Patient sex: F
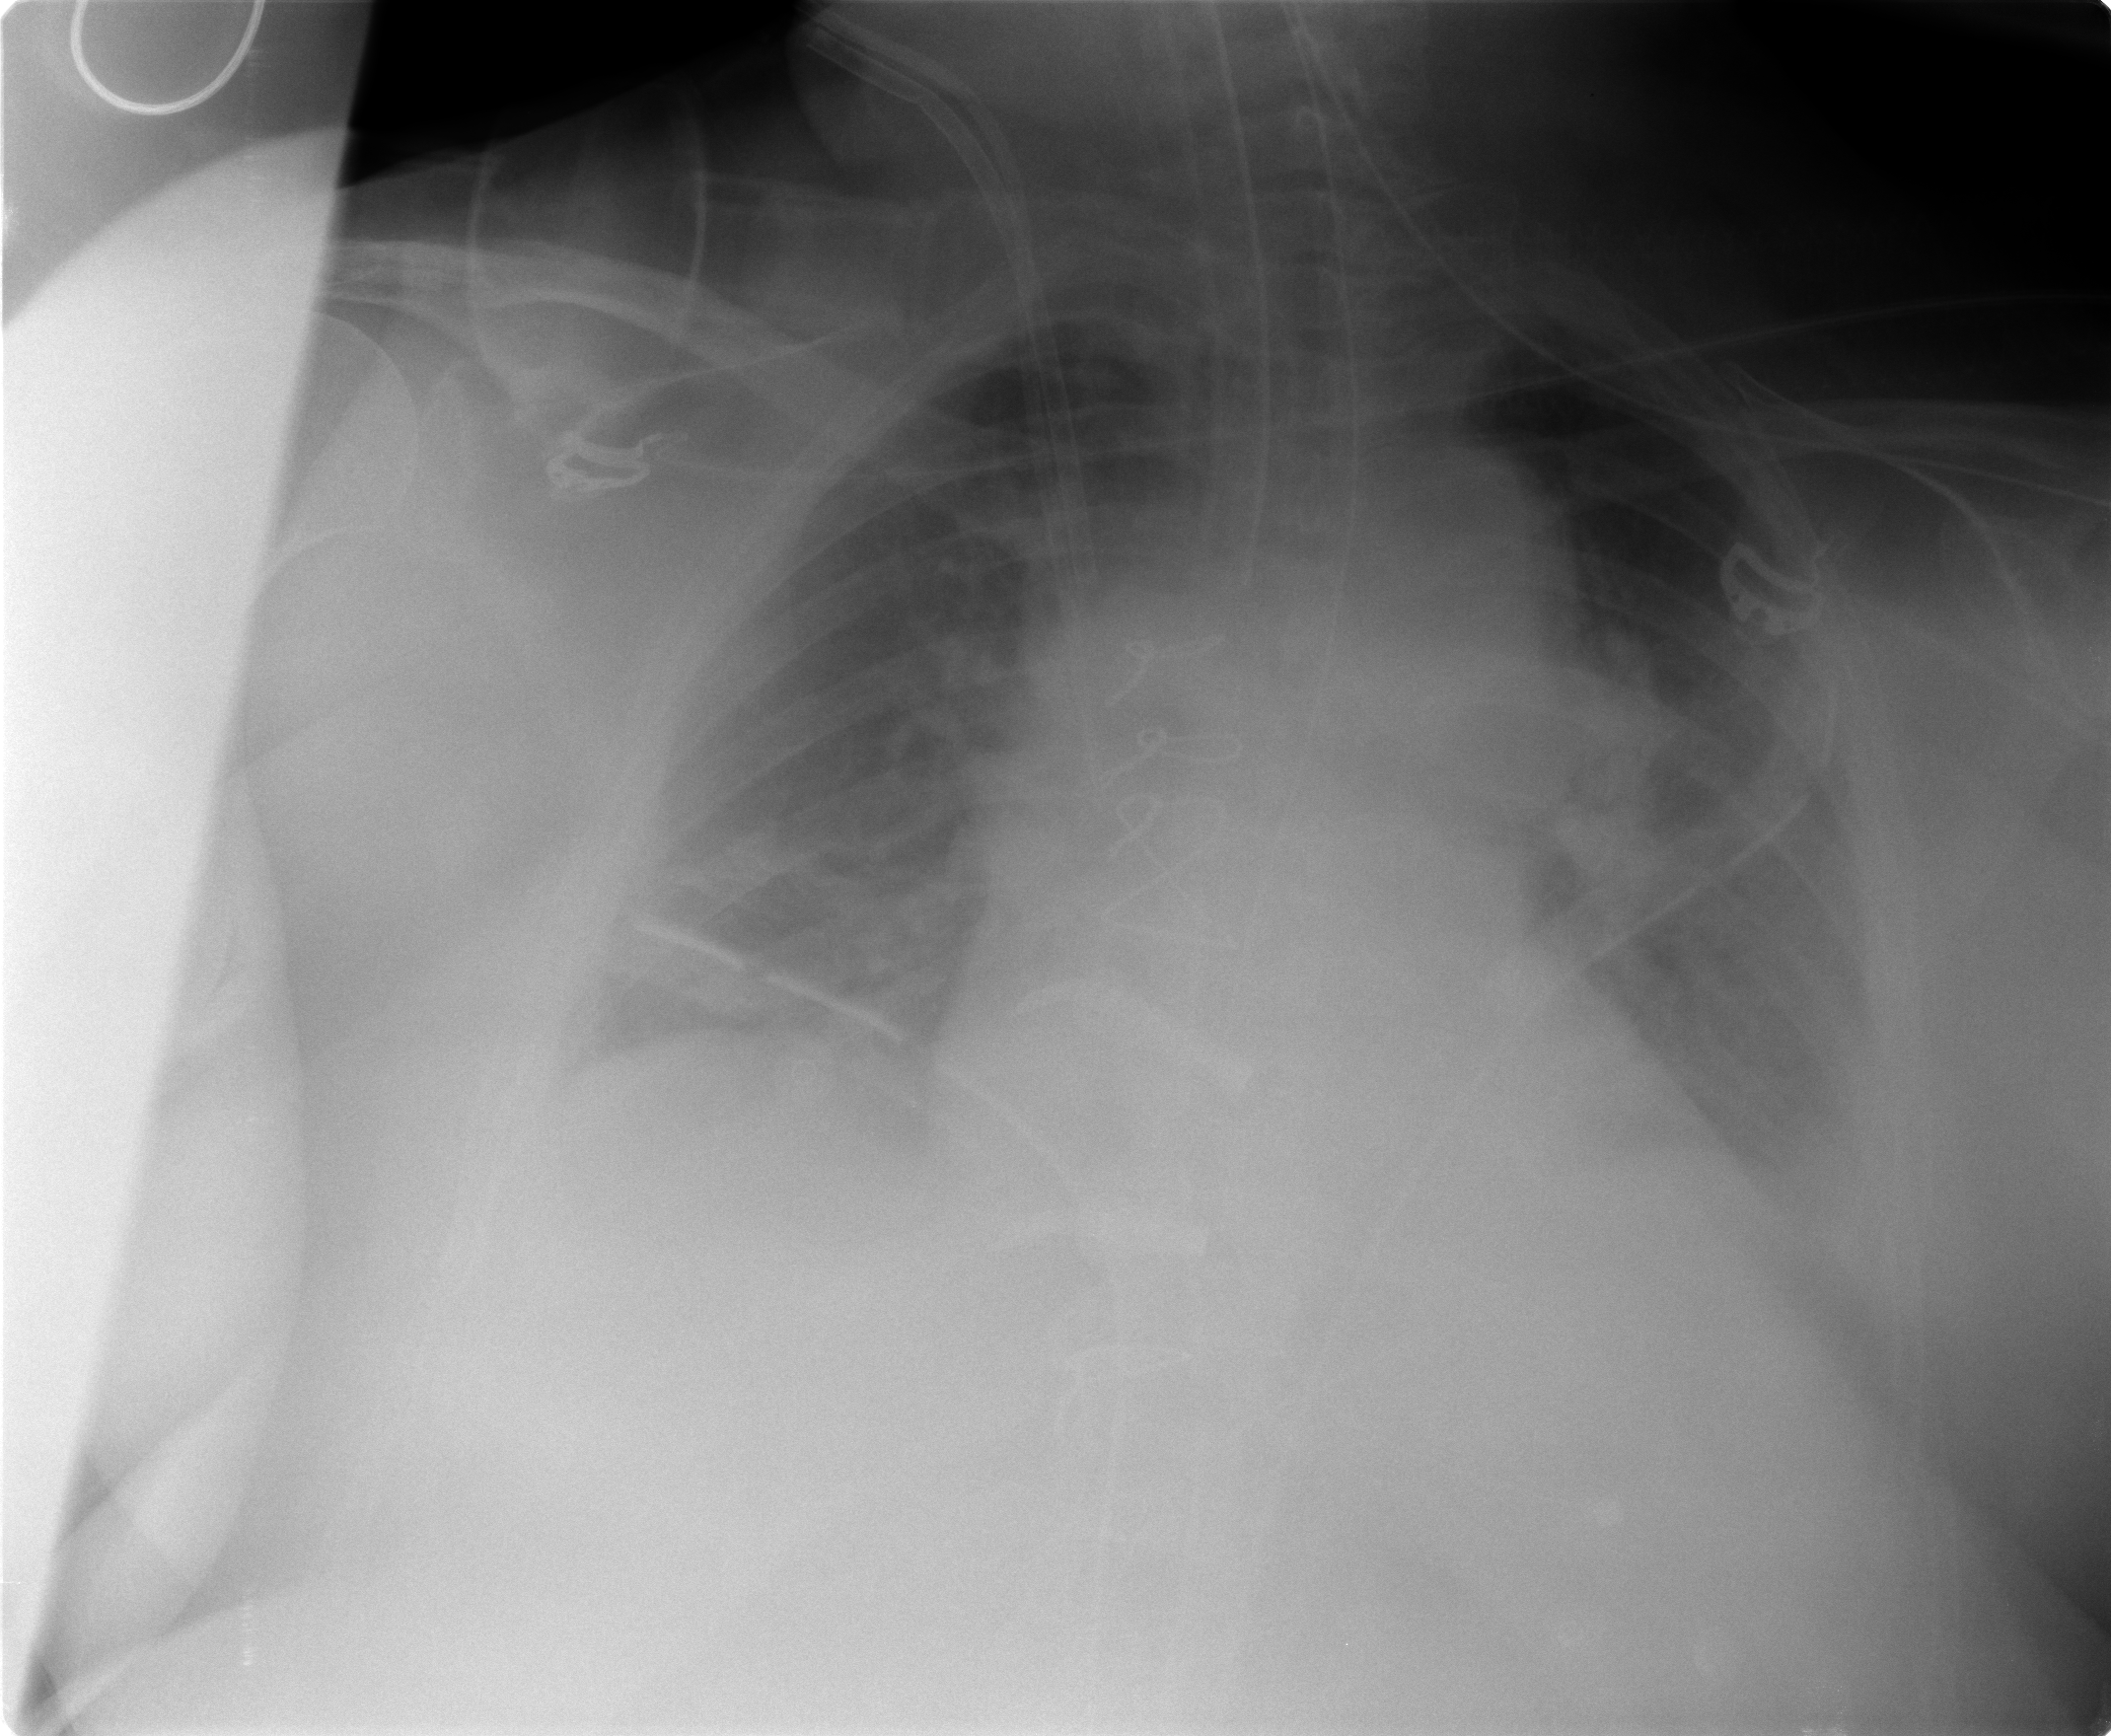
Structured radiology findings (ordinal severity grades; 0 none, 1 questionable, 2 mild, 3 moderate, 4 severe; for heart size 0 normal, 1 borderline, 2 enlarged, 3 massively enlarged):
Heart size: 1
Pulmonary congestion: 1
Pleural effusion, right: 0
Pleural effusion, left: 1
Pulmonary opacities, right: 1
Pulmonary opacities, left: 0
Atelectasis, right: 1
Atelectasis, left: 0